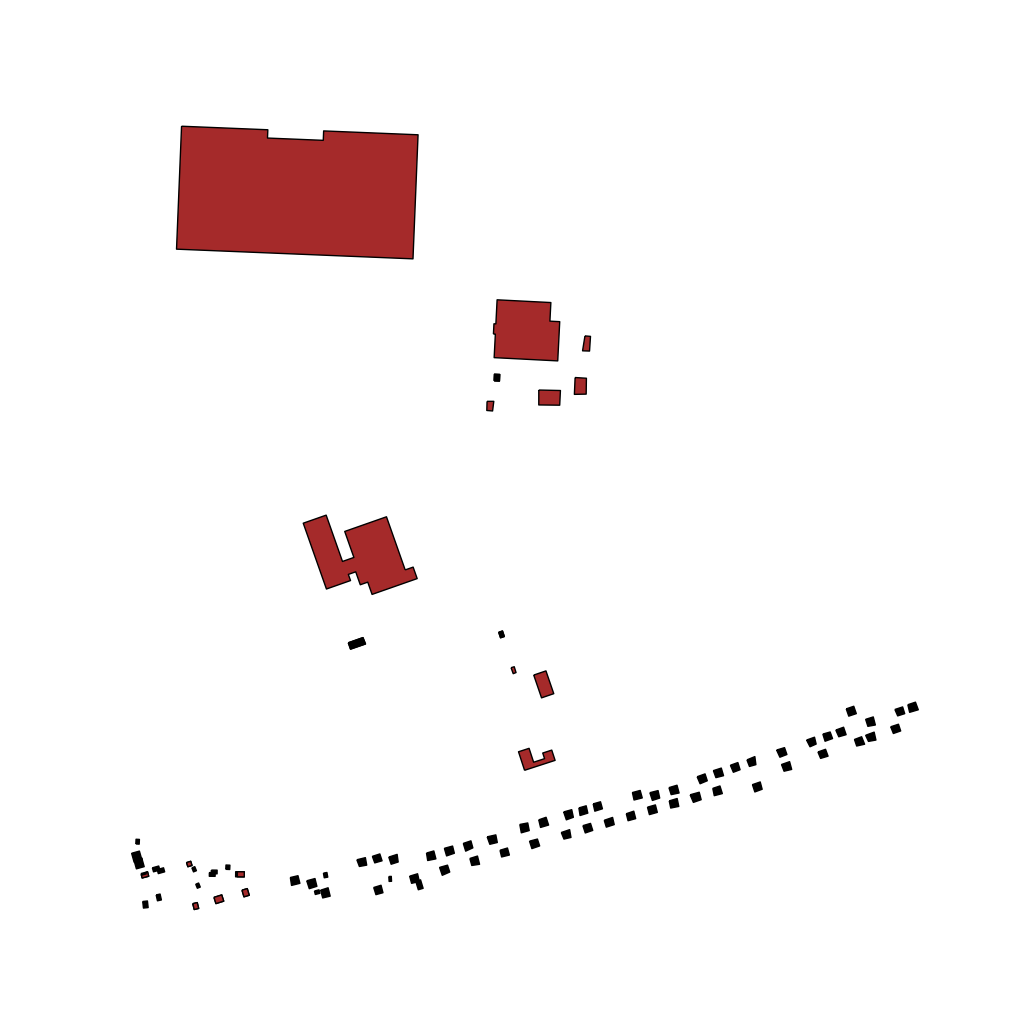
Tags: overhead vector_map, industrial, residential, individual_rise, low_rise, density_1, Building, Facility, 1.0 km²